Question: I'm trying to make a a field called text which is a CharField work like an textfield because I can't use textfield in forms so What I did was I enlarged the charfield
using CSS . The problem is , when I type a sentence . The sentence is display not from top to bottom like textfield but in the middle of box like a straight line. How do I make this Charfield work extactly like textfield

models.py
'''
class House(models.Model):
user = models.ForeignKey(User)
name = models.CharField(max_length=100)
description = models.Textfield(max_length=100)
'''
My forms.py
'''
class HouseForm(forms.ModelForm):
text = forms.CharField(required=False, )
class Meta:
model = House
fields = ('name', 'description',)
'''
my views.py
'''
def House(request):
form = houseForm()
return render(request,'house.html',{'form':form})
'''
template
'''
<form method="POST" enctype="multipart/form-data">
{% csrf_token %}
{{form.name}}
{{form.text}}
{{form.description}}
<input type = "submit" value="save" id="box2"/>
</form>
'''
My CSS
'''
#id_text {
width: 230px;
height: 80px;
color:#9B5A3C;
font-family: Arial;
font-size: 15px;
position:absolute;
left:700px;
top: 260px;
}
'''
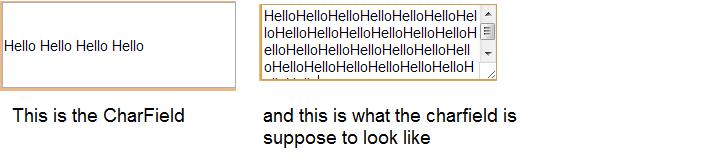
Answer: For your use case use a TextArea widget
'''
text = forms.CharField(widget=forms.Textarea)
'''
if you wanna specify some attributes for the widget you can do this in your form which think is pretty nice.
'''
class HouseForm(forms.ModelForm):
class Meta:
model = House
widgets = {
'text': forms.Textarea(attrs={'rows':5, 'cols':10}), #this is changeble.
}
'''
Here's the <URL>